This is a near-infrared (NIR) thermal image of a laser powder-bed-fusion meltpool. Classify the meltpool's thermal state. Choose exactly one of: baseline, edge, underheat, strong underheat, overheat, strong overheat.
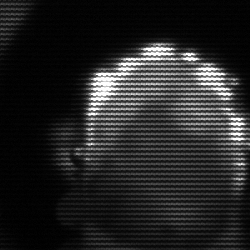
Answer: baseline